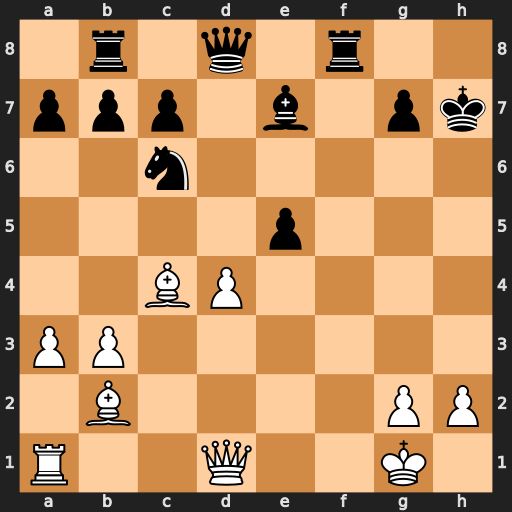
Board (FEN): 1r1q1r2/ppp1b1pk/2n5/4p3/2BP4/PP6/1B4PP/R2Q2K1
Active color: w
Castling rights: -
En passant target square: -
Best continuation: Qh5#